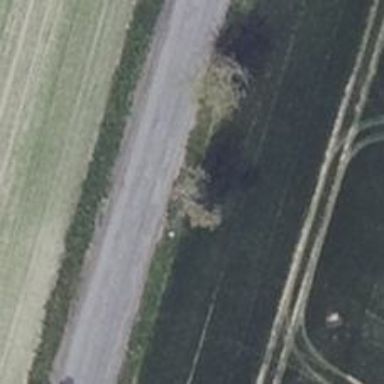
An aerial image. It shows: Broadleaved tree in natural setting.